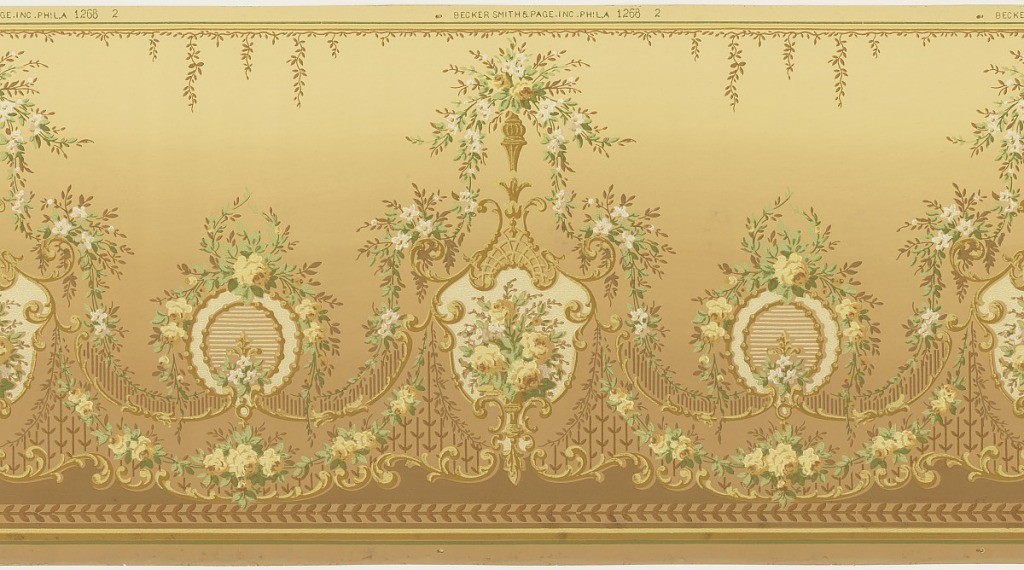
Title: Frieze
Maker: Becker, Smith & Page, Inc., founded 1899
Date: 1905–1915
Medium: Machine-printed paper
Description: A repeating design of cartouches filled with bouquets of flowers interconnected by flowering vines upon a coffee brown blending into pale beige ground. Between borders of tan, yellow and green. Printed in celadon, forest green, yellow, ocher, brown, beige, white and pink.